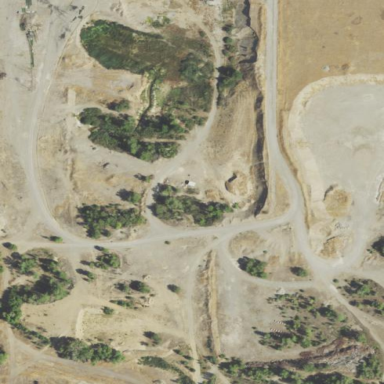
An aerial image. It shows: Quarry area.